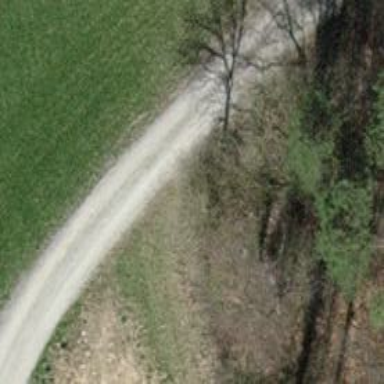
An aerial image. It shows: Track with grade2 pebblestone surface.